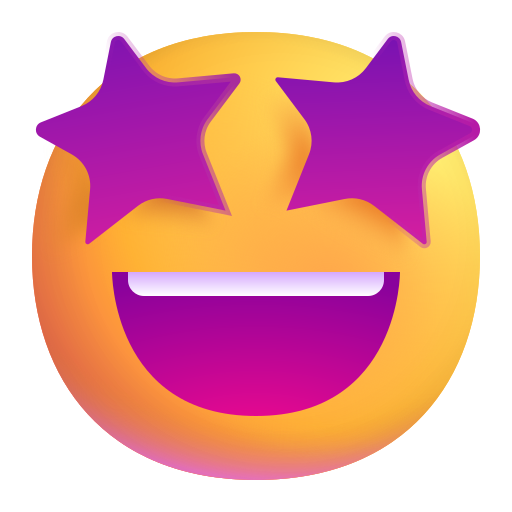
star struck color